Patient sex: M
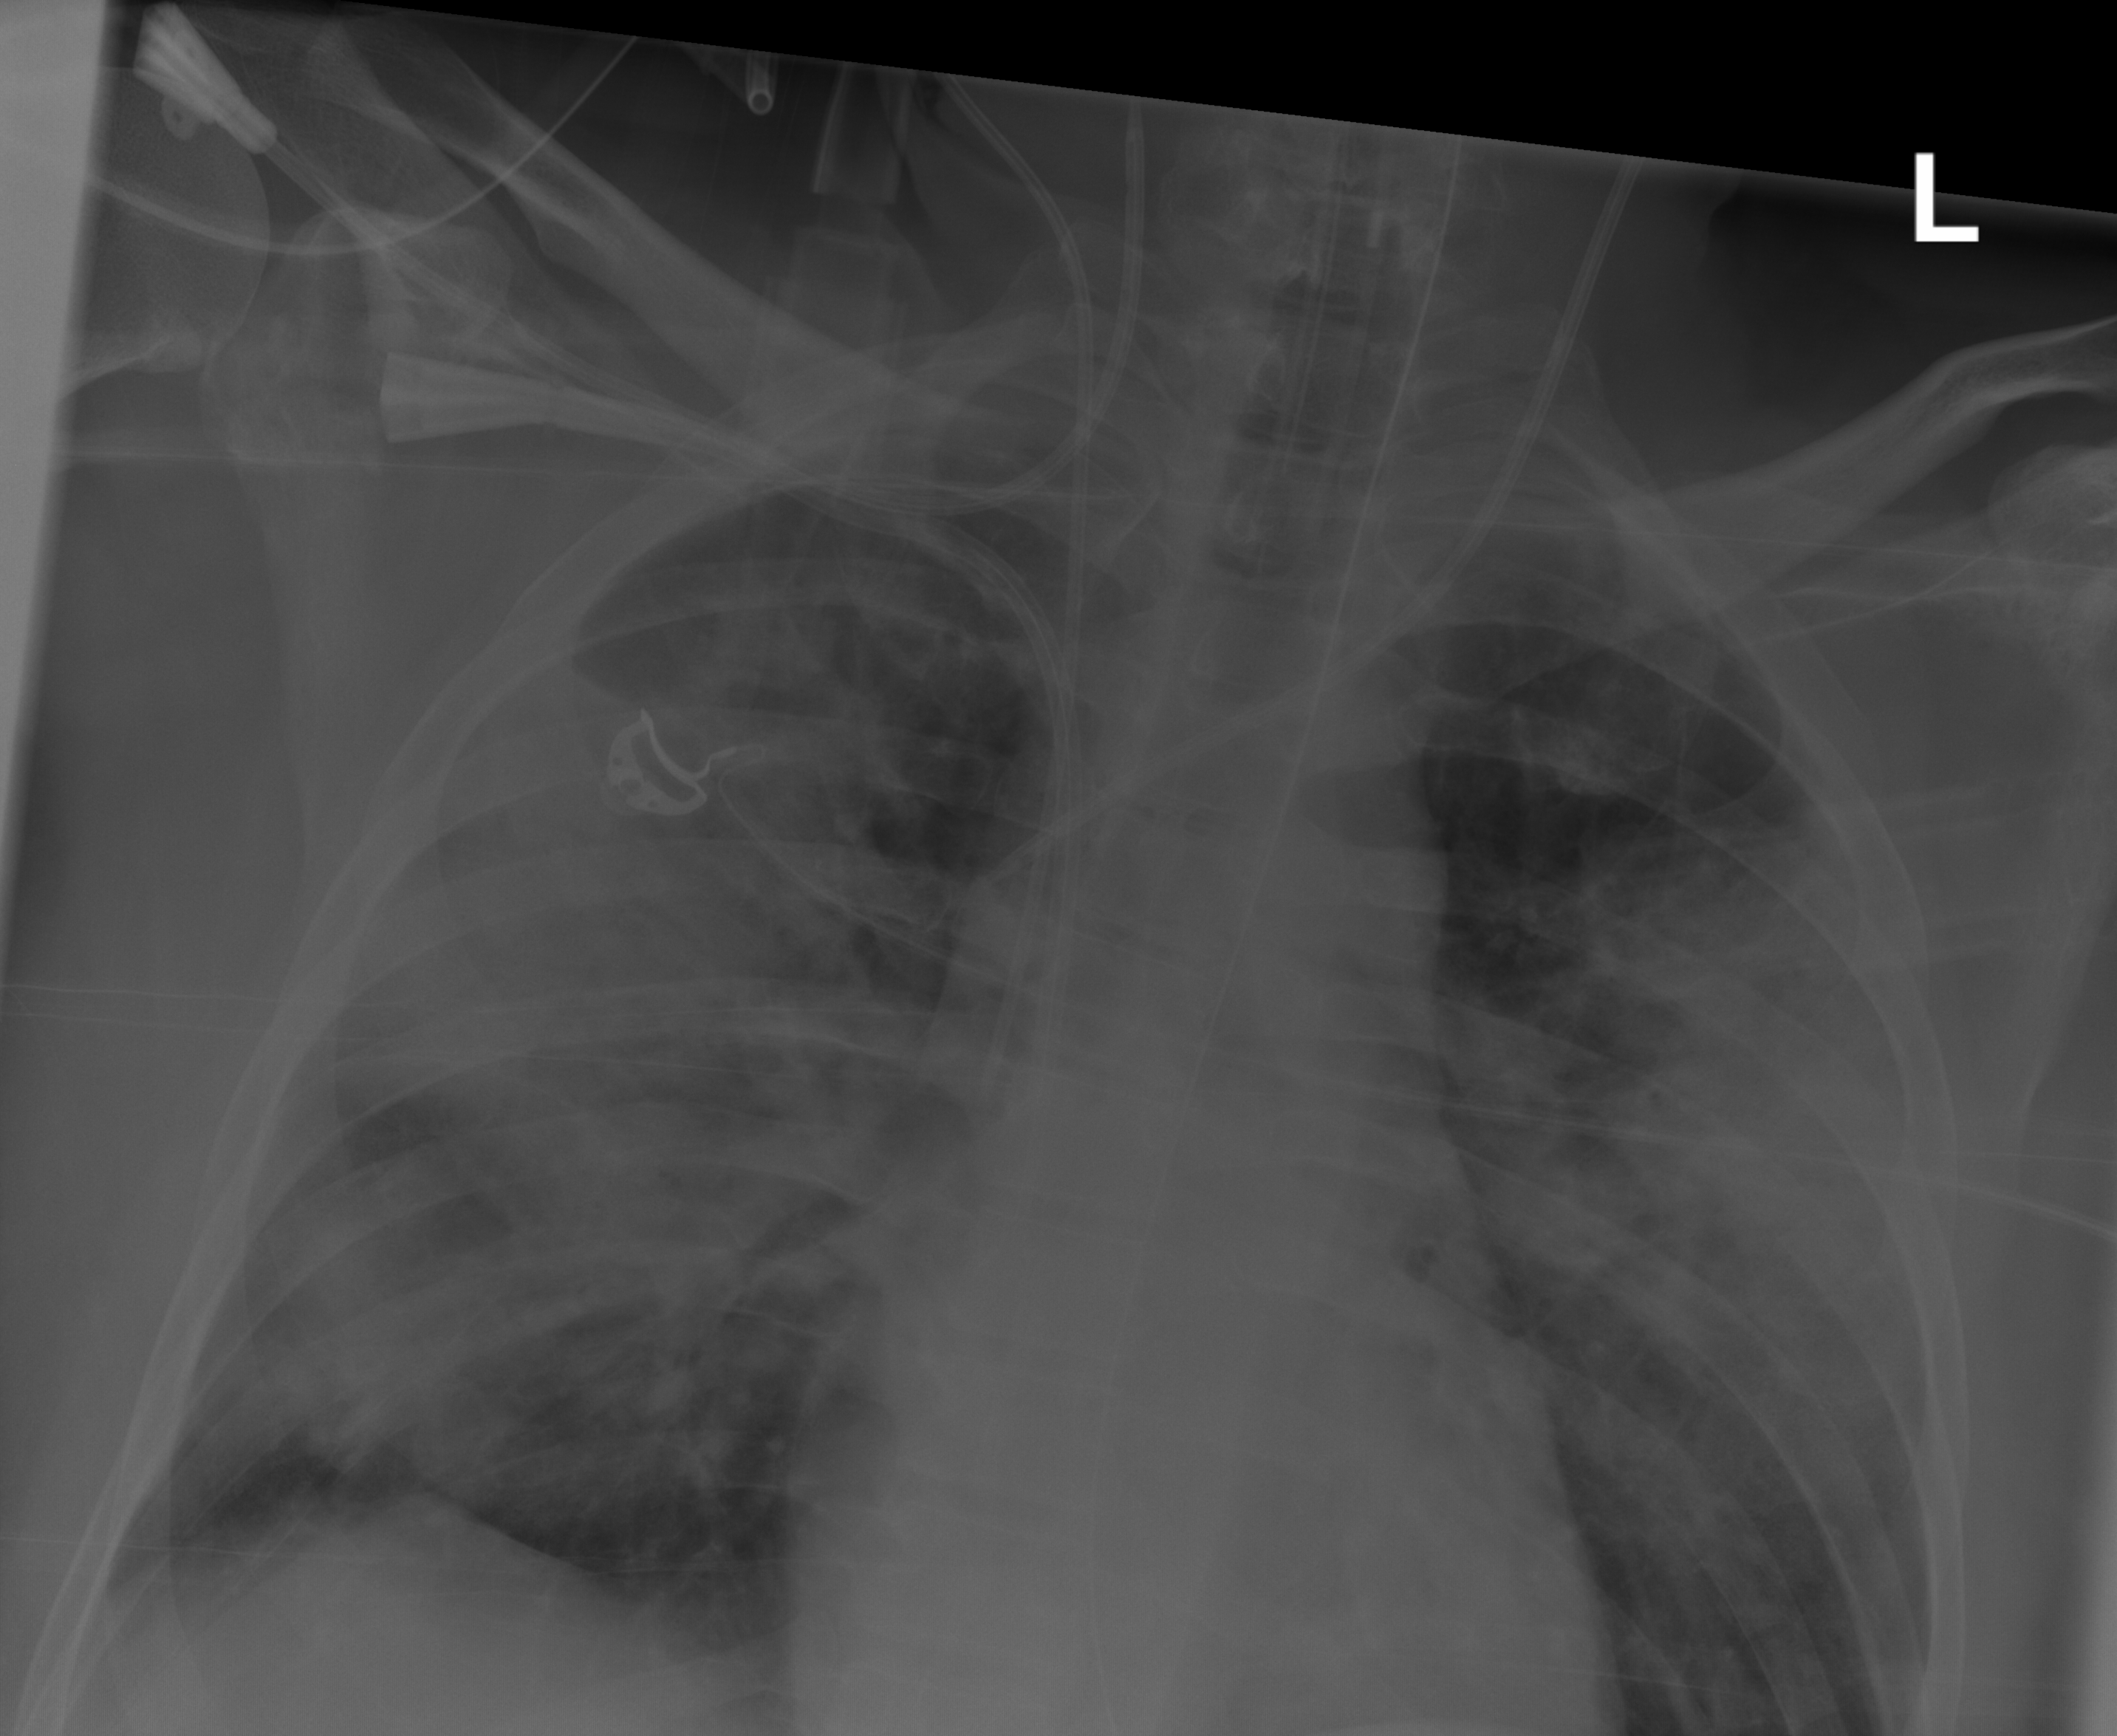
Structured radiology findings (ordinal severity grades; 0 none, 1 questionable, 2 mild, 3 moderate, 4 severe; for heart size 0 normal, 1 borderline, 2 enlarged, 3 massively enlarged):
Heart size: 0
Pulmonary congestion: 0
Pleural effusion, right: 0
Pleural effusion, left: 0
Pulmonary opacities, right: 3
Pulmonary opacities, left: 3
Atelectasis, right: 3
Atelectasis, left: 3